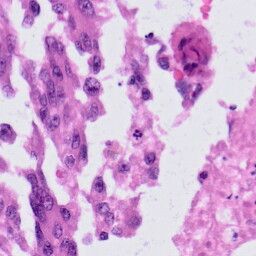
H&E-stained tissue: Skin